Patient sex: M
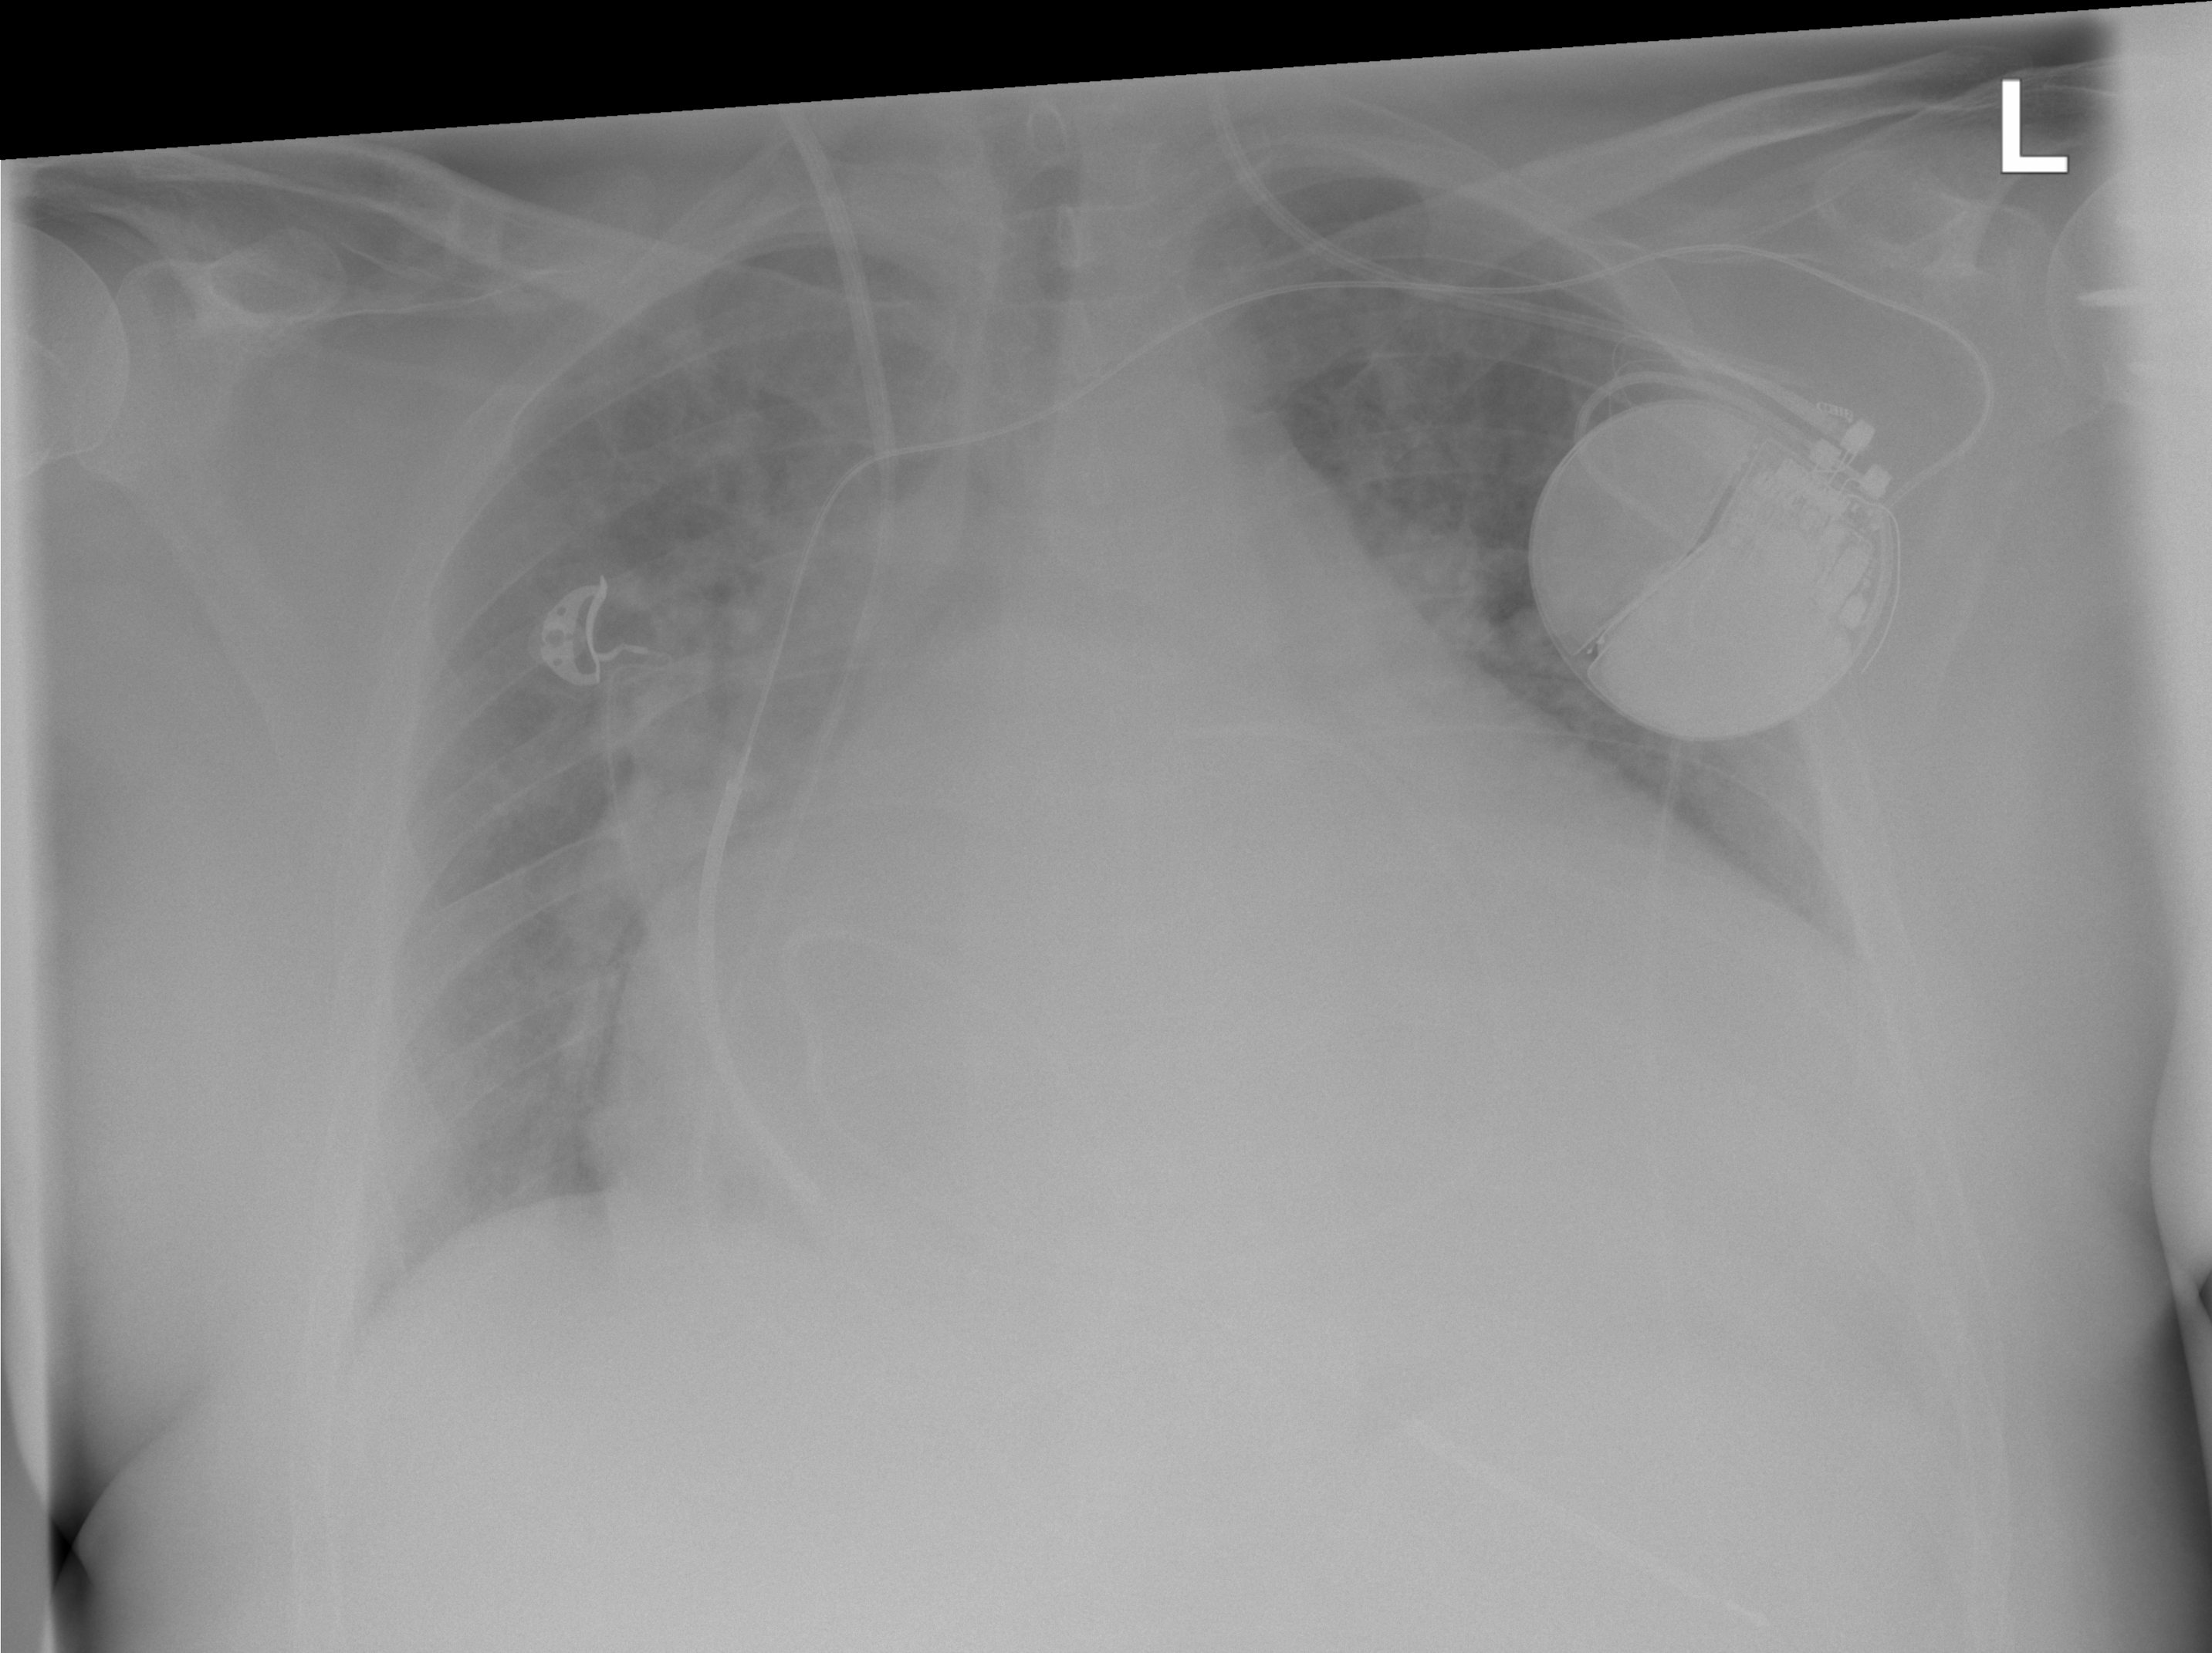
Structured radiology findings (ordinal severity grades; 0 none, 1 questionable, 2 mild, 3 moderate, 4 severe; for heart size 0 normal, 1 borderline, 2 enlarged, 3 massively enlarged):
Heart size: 3
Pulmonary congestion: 2
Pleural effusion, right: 0
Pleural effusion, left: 0
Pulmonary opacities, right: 1
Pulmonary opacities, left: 1
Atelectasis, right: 0
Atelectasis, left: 0